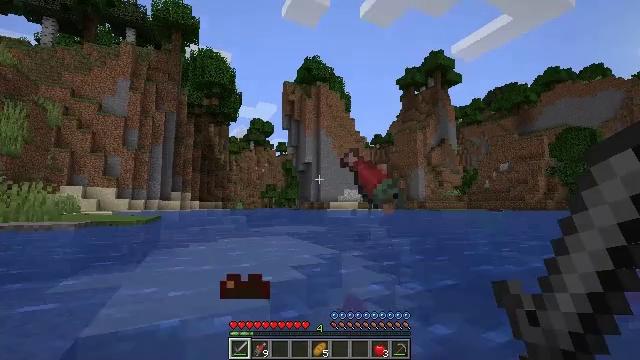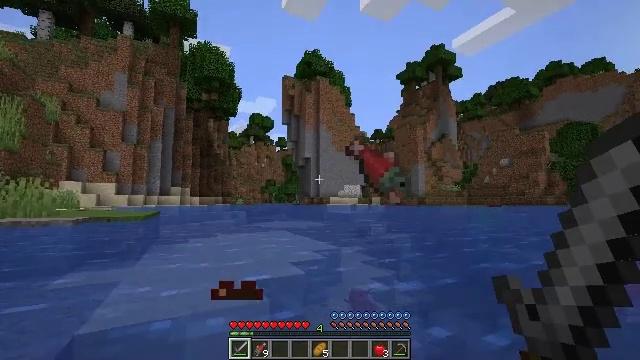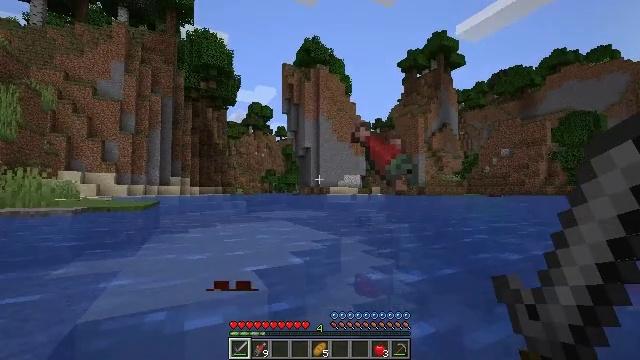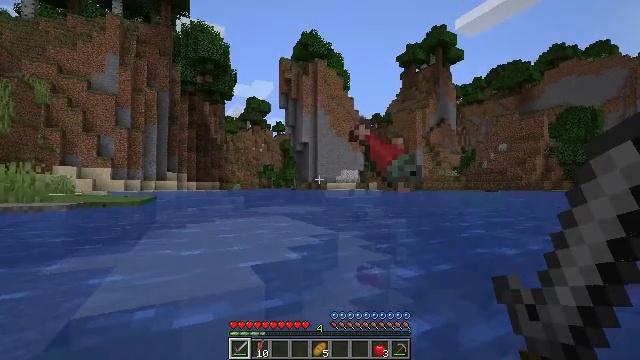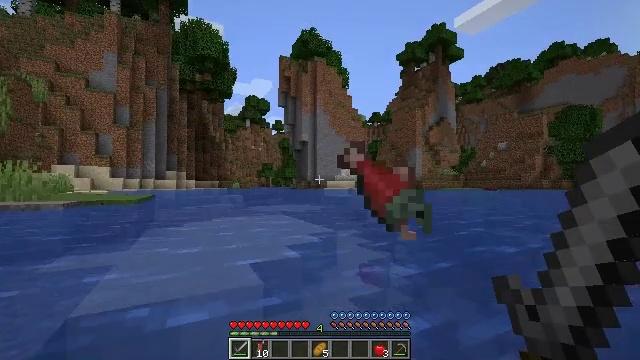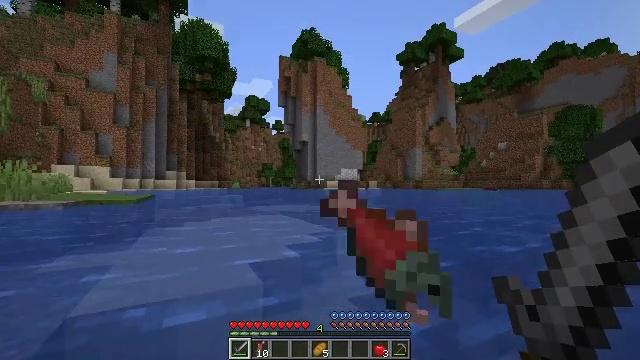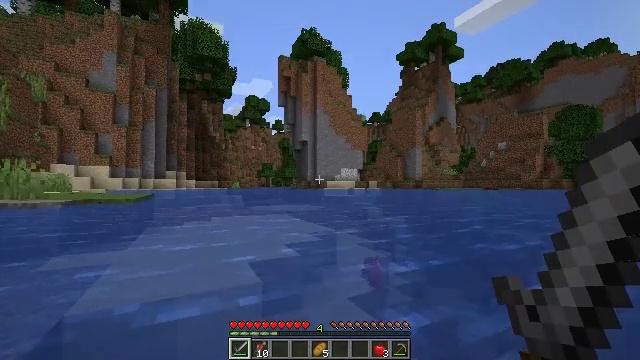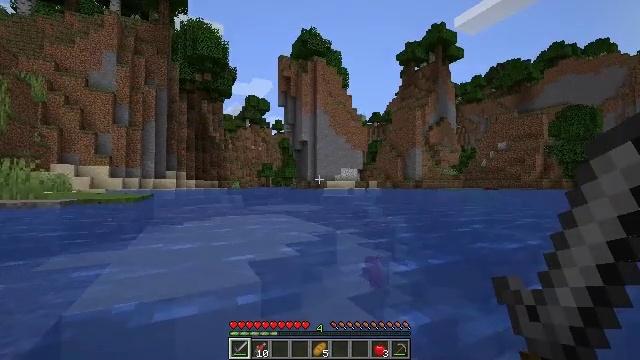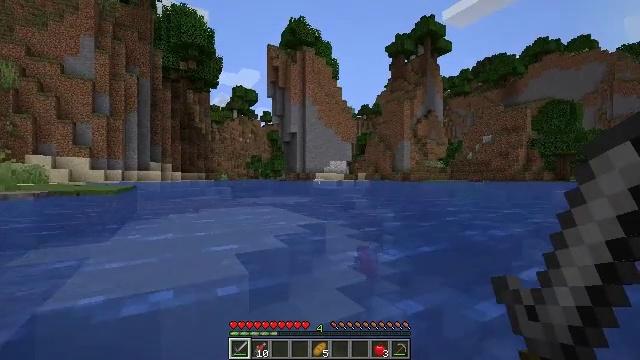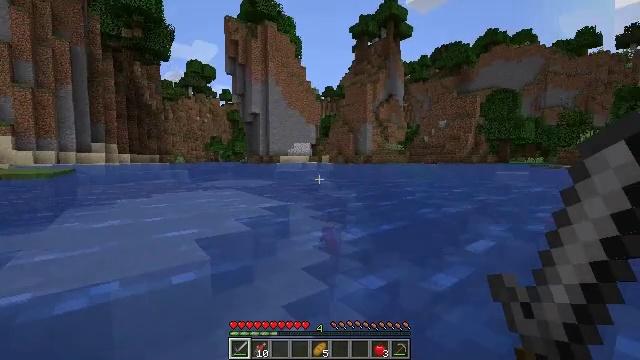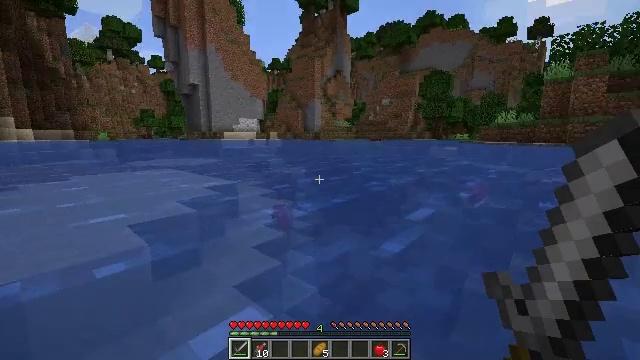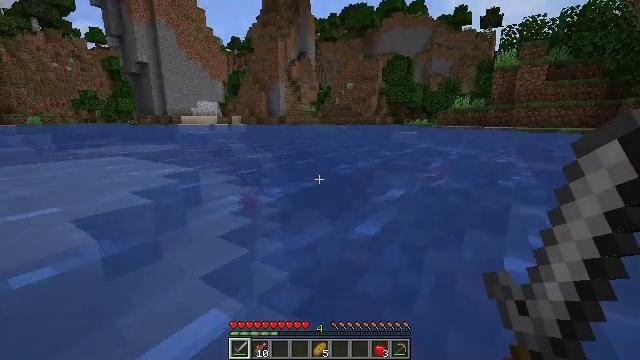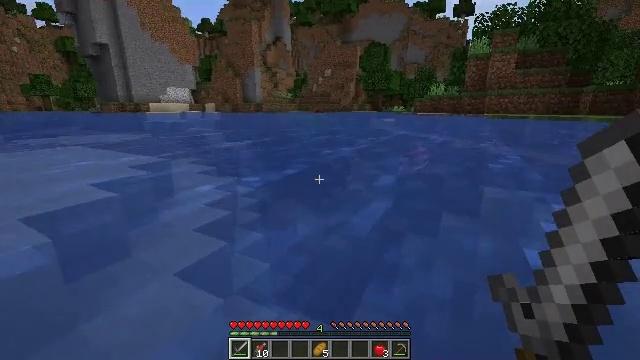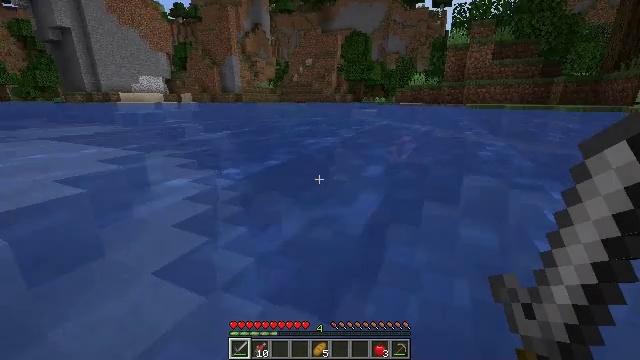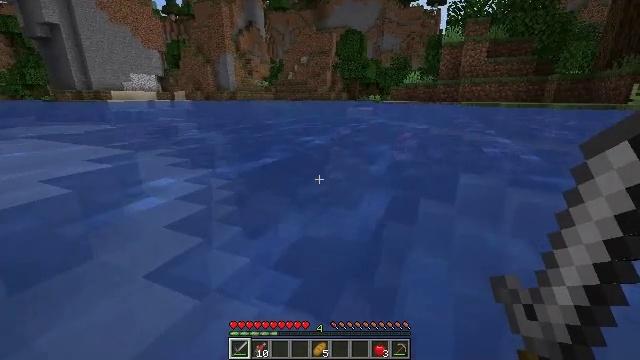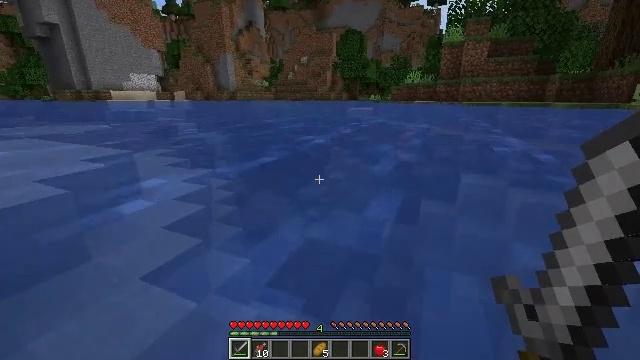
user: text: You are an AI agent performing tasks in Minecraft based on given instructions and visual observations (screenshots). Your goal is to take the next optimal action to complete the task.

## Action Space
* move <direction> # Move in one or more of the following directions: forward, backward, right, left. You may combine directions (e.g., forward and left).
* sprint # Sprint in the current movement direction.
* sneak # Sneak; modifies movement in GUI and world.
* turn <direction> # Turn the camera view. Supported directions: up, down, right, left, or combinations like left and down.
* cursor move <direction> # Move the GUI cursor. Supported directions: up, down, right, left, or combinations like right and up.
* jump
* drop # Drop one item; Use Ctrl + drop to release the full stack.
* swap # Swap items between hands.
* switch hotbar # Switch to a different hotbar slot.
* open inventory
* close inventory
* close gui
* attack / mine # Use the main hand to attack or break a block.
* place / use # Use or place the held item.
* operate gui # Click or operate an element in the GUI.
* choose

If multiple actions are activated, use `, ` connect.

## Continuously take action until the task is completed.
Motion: motion action
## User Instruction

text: Hunt fish.
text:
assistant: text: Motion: turn down
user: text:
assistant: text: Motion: turn down
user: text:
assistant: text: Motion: turn down
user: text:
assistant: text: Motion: no_op
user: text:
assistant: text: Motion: no_op
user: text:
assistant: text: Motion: no_op
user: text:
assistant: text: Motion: move forward
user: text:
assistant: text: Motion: move forward, turn right and down
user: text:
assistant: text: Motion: move forward, turn right and down
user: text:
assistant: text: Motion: move forward, turn right and down
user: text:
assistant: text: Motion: move forward, turn right and down
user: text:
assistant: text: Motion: move forward, turn right and down
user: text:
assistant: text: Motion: move forward, turn right and down
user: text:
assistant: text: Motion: move forward, turn right
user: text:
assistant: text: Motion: move forward, sprint
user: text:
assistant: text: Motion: move forward, sprint
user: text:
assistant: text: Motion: move forward, sprint
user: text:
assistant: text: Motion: move forward, sprint
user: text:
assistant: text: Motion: move forward, sprint
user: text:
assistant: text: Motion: move forward, sprint
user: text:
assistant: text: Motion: move forward, sprint
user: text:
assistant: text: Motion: move forward, sprint, turn up
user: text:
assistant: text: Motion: move forward, sprint, turn right and up
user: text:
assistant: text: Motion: move forward, sprint, turn right and up
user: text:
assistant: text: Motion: move forward, turn right and up
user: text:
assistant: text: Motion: move forward
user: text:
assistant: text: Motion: move forward, turn right and up
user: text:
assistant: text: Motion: move forward, turn right and up
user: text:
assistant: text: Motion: move forward, sprint, turn right
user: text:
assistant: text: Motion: move forward, sprint, turn right